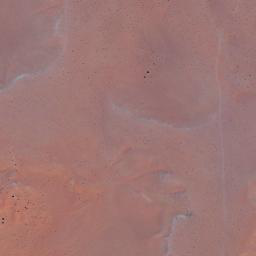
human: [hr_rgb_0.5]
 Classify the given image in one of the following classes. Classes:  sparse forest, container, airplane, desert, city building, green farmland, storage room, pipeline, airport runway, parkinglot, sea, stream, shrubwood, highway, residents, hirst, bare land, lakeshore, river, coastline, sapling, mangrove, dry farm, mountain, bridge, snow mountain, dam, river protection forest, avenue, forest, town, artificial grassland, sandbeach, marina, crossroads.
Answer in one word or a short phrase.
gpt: desert